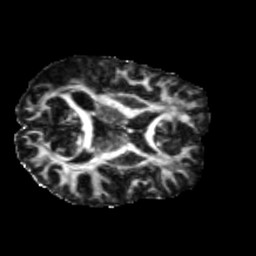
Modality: FA
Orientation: axial
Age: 39
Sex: female
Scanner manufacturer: siemens
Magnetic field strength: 3 T
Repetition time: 5.25 s
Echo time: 0.08 s